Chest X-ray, PA view. Patient: 48 years old, sex F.
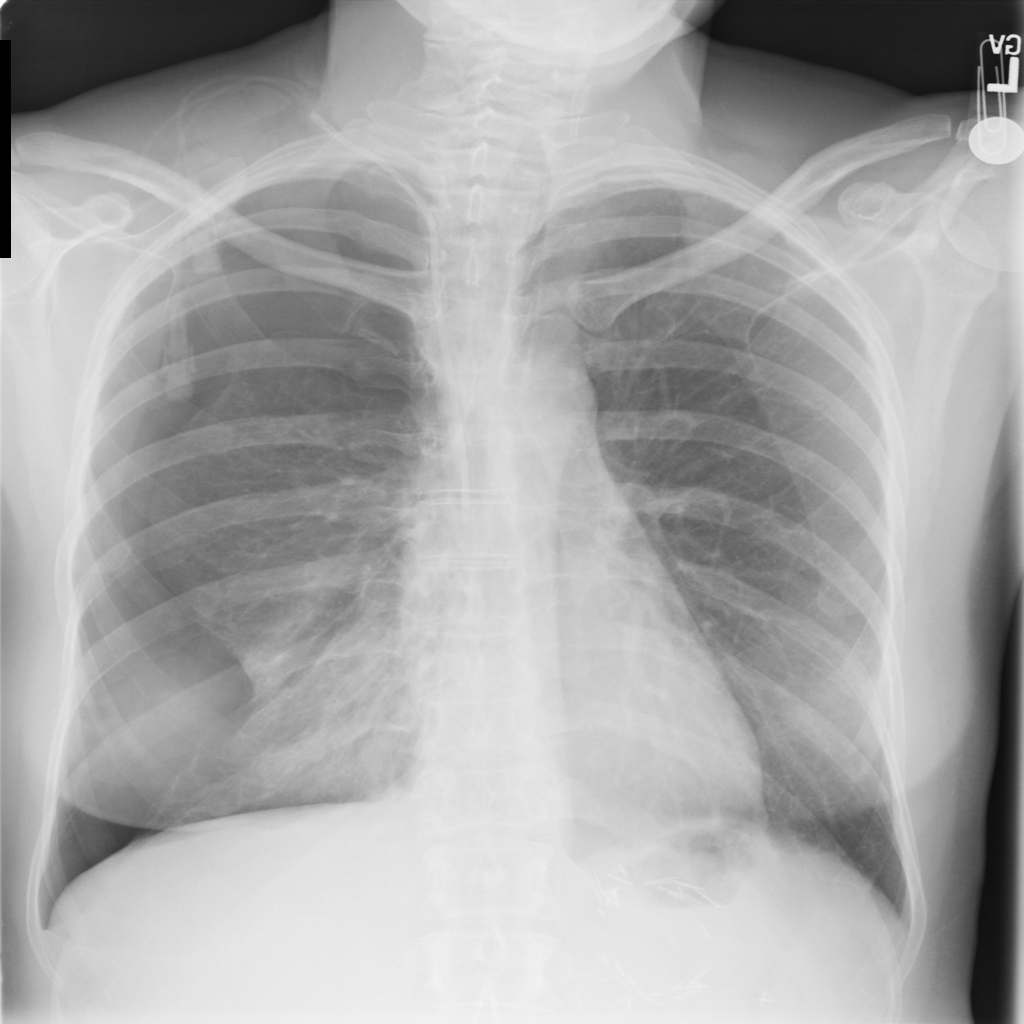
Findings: Pneumothorax